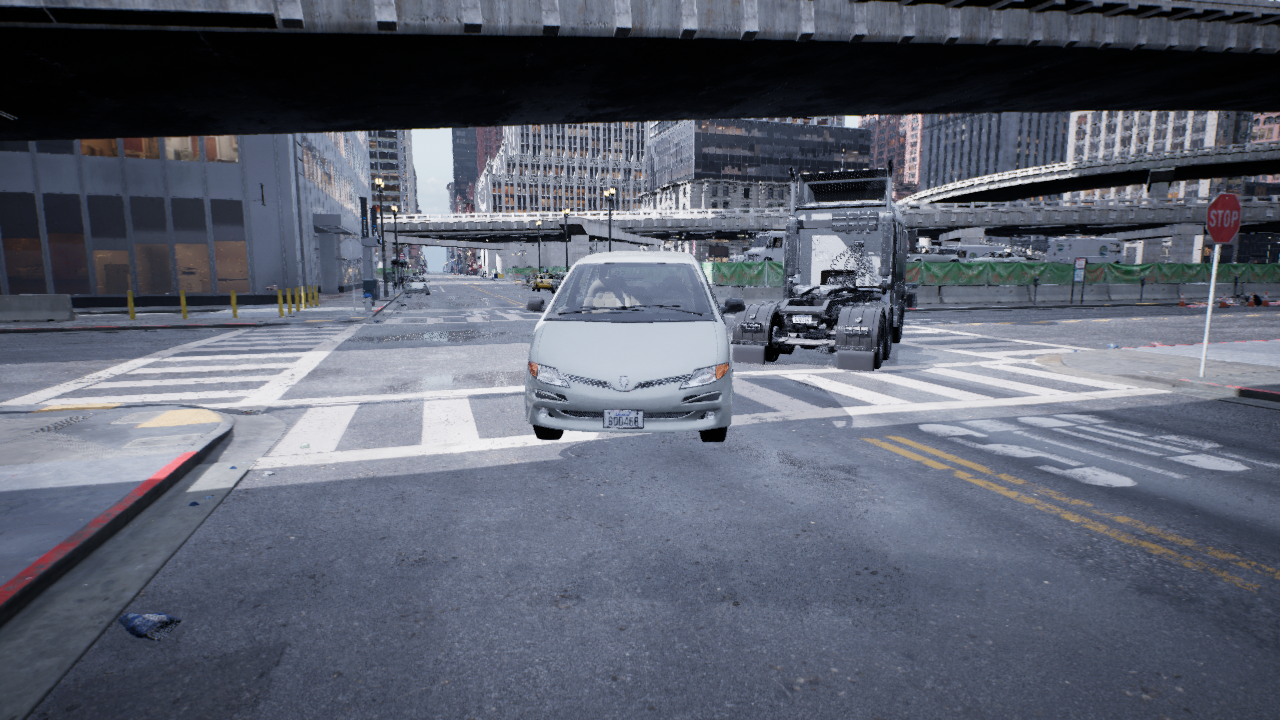
Venue: intersection
Lighting: overcast
Vehicle rig: minivan